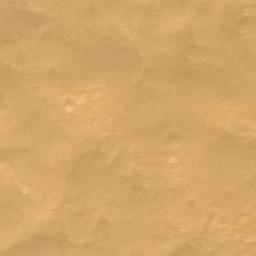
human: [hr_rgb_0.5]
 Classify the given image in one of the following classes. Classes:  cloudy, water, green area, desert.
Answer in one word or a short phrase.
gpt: desert